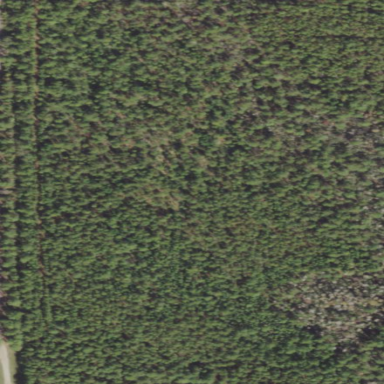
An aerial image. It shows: Patch of scrub vegetation.